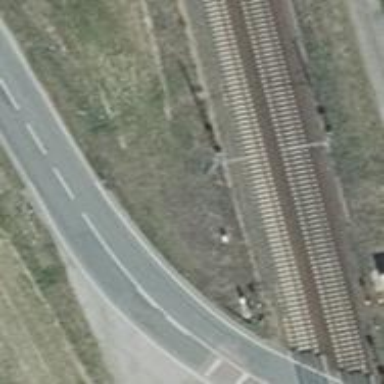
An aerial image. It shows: Milestone along the railway with catenary mast.